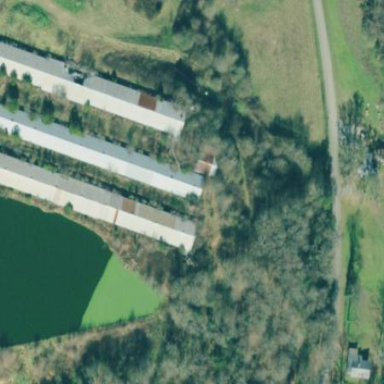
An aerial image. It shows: Farm auxiliary building.